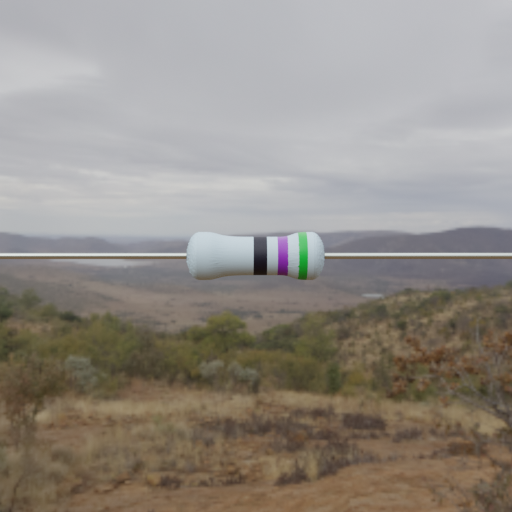
Resistor colour bands (in order): black, violet, green